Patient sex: M
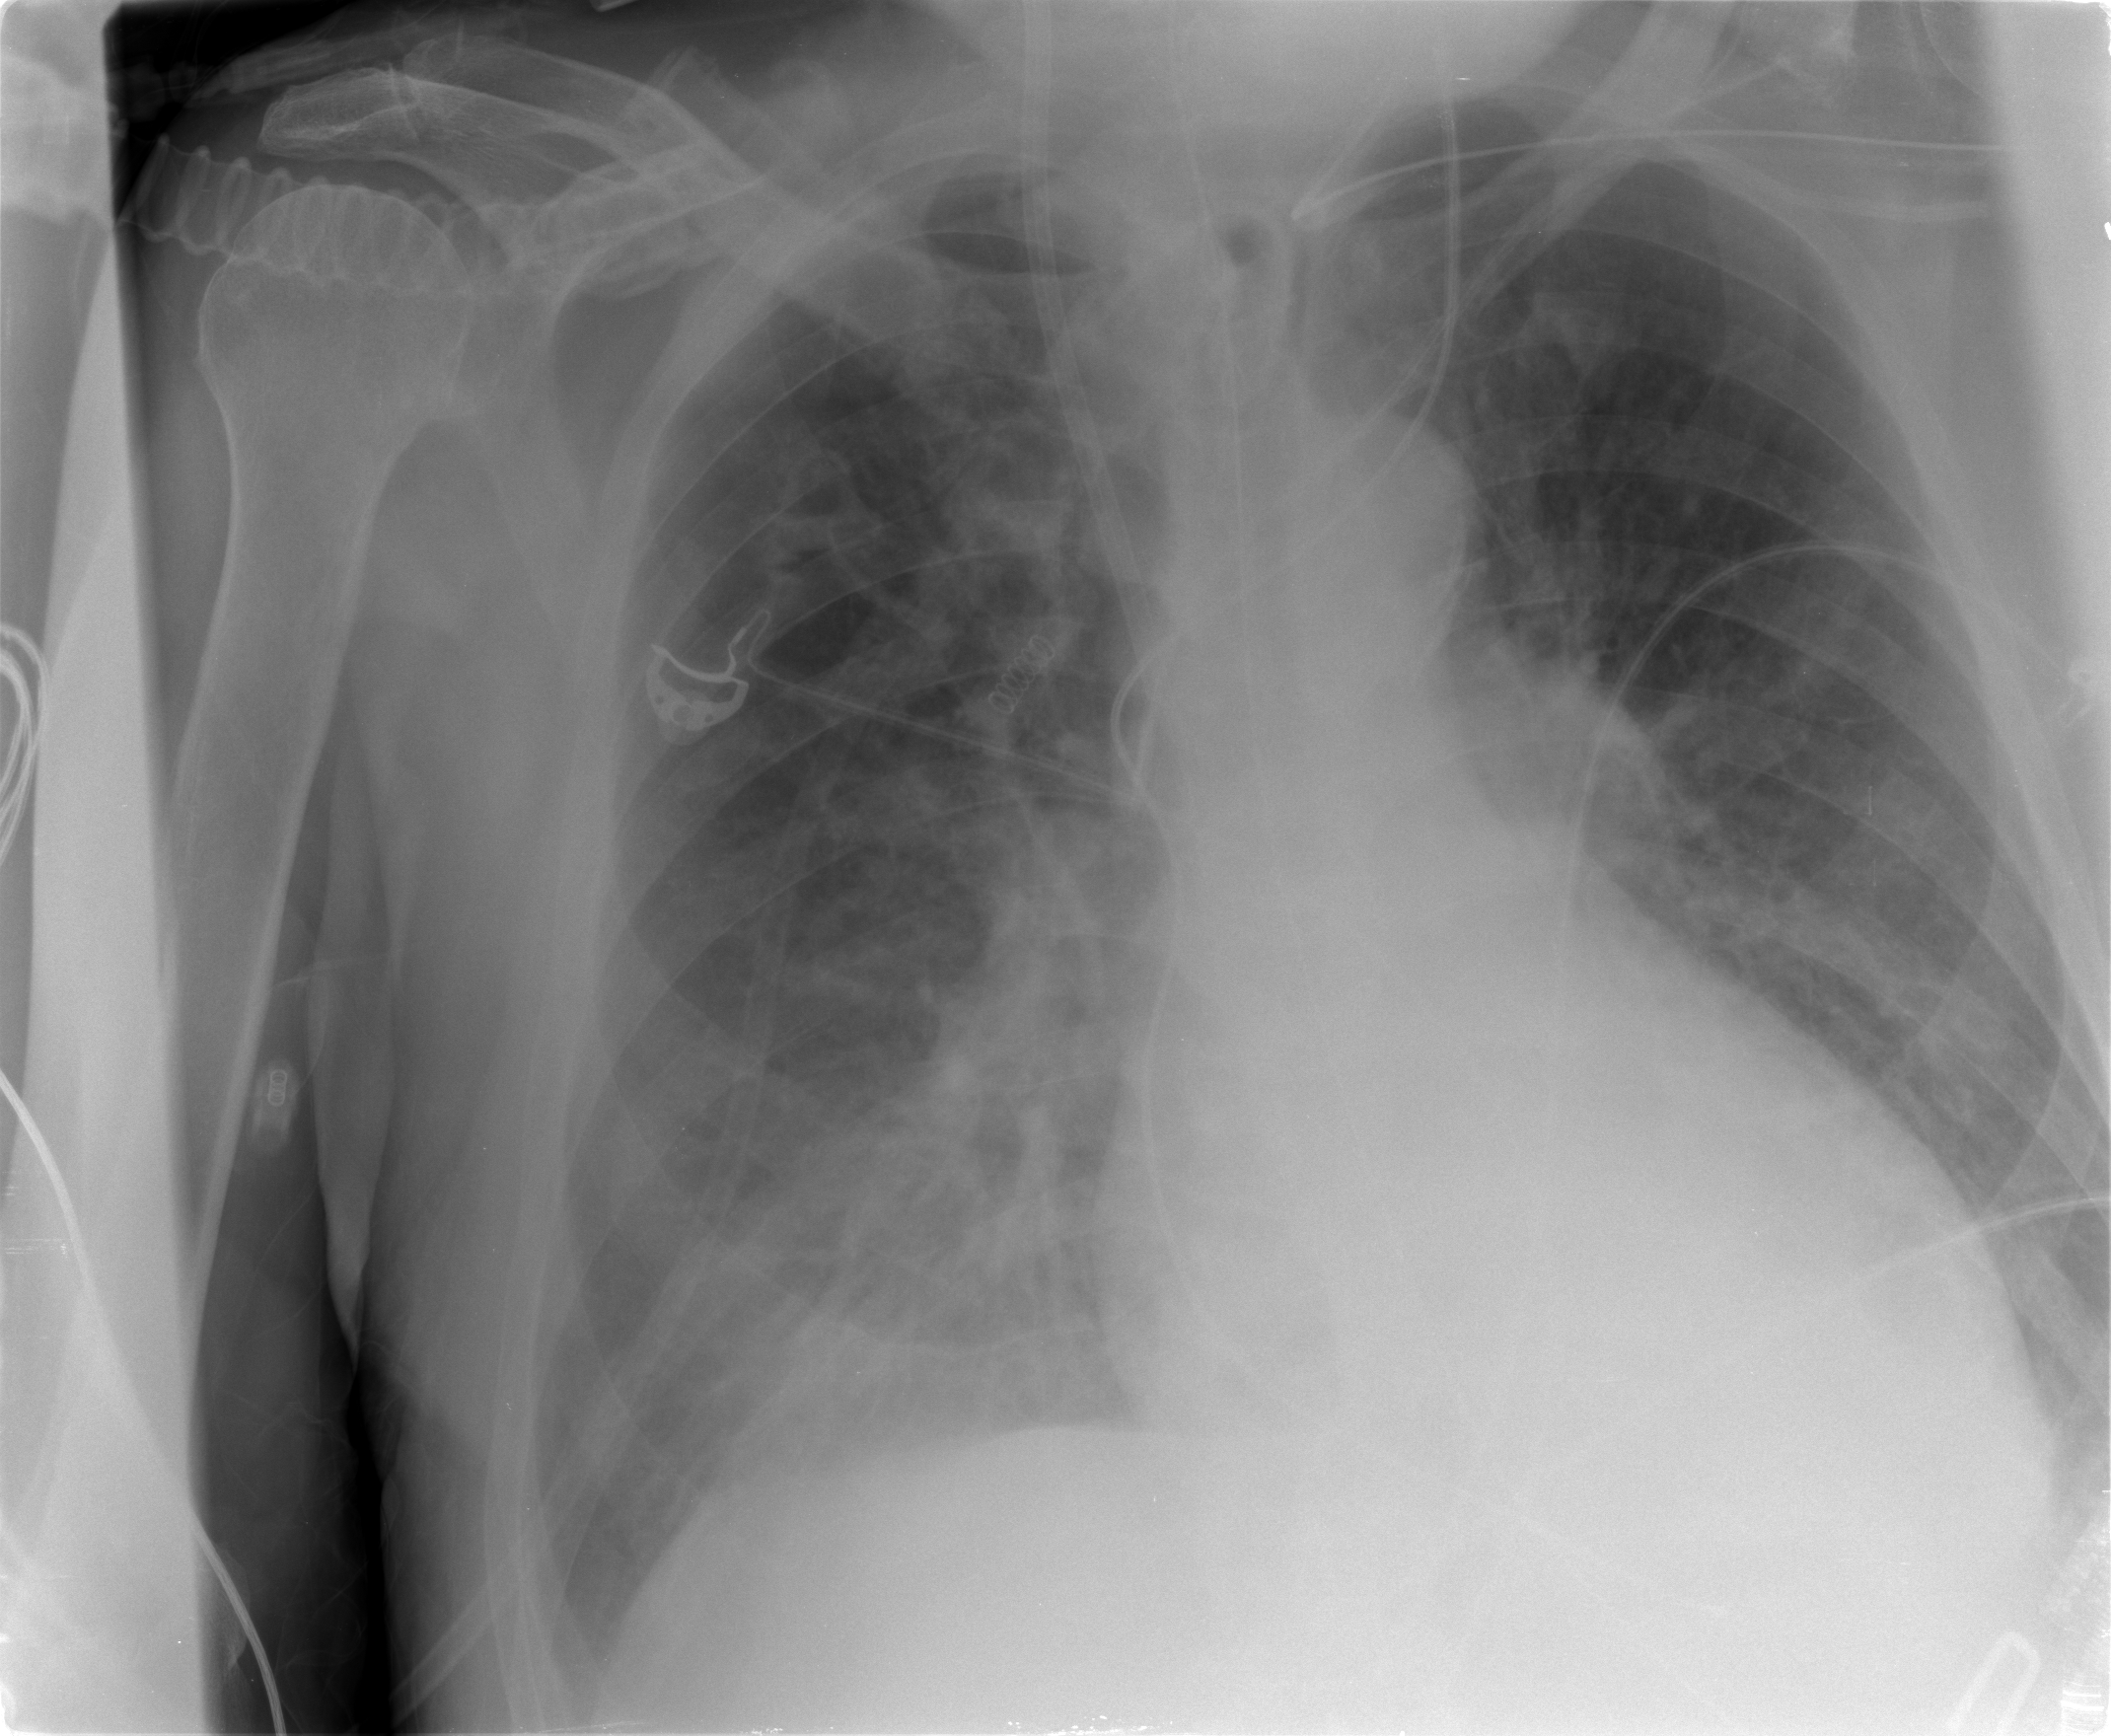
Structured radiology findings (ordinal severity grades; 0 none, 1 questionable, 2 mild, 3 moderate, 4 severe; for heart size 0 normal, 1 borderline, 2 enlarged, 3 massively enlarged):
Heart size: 1
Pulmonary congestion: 1
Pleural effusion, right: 1
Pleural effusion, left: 1
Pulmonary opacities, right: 1
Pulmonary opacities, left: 1
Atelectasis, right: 2
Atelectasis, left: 1